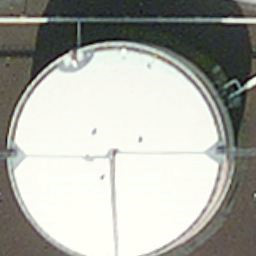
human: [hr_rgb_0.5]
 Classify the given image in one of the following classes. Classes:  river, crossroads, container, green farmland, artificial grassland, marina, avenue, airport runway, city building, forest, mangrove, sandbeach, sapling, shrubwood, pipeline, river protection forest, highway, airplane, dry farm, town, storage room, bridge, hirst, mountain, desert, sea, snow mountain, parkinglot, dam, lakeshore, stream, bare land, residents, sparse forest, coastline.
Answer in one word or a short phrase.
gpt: storage room